Question: Determine whether the two graphs given in the figure are isomorphic. If you think they are isomorphic, answer 1; if you think they are not isomorphic, answer 0.
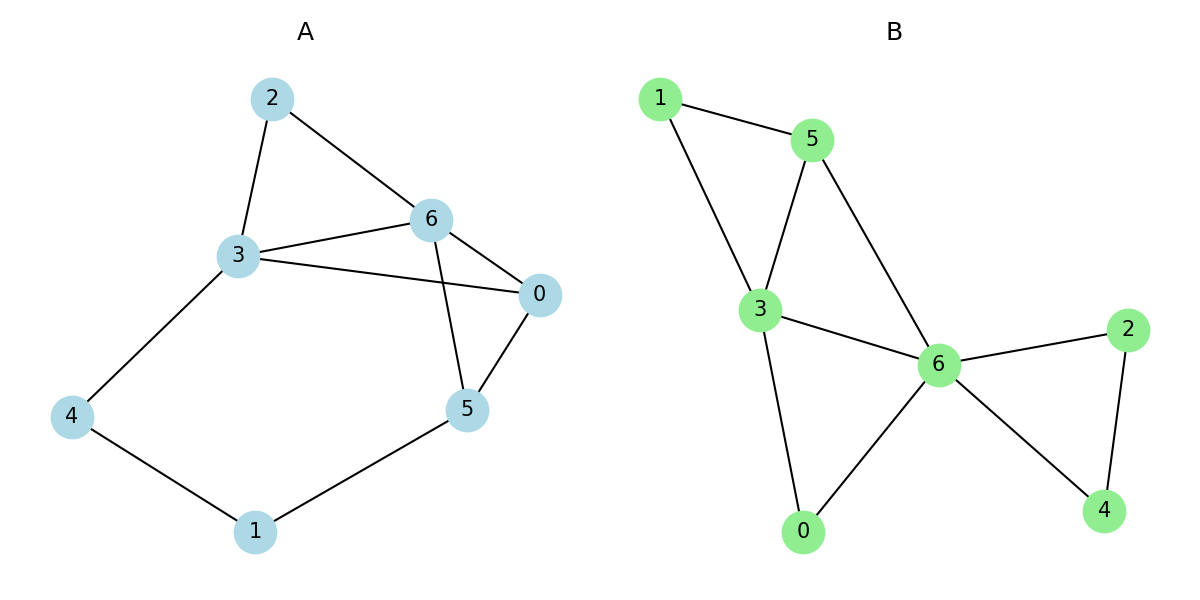
Answer: 0